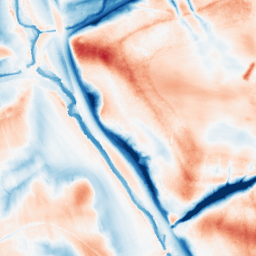
Category: edge_preserving
Decomposition family: guided
Decomposition parameters: radius: 16
eps: 0.01
Upsampling method: quartic
Upsampling parameters: scale: 8
Upsampling scale: 8